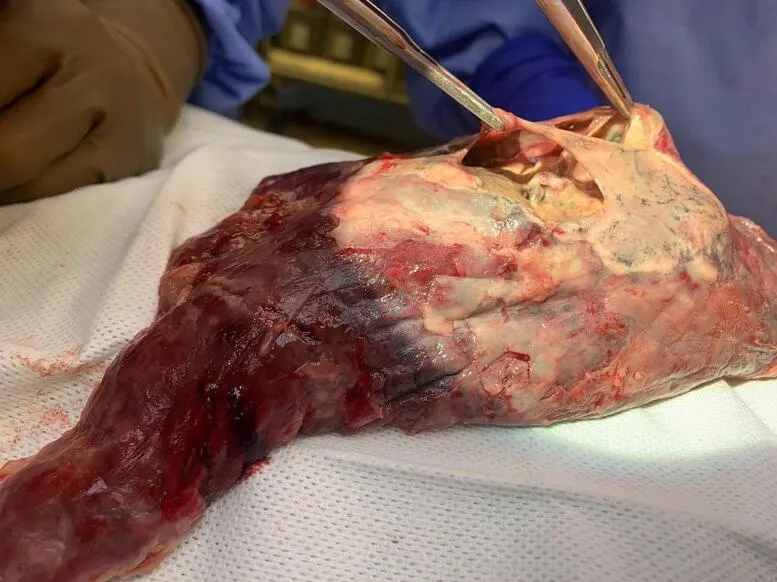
Intraoperative image that displays the resected lobe, which features a necrotic cavity held by 2 forceps.
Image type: medical_photograph (other_medical_photograph)